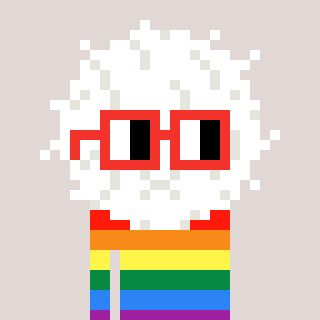
a pixel art character with square red glasses, a cottonball-shaped head and a slimegreen-colored body on a warm background